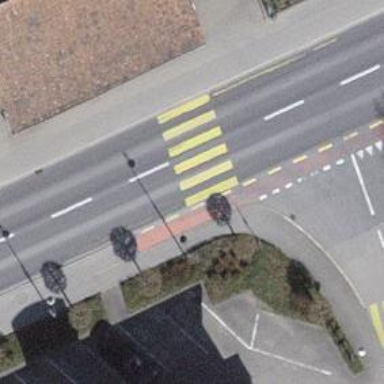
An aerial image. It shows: Pedestrian crossing with zebra markings on footway.